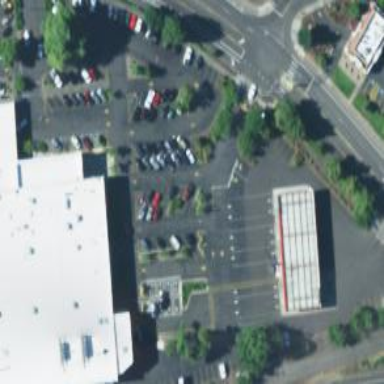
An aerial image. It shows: Parking space.